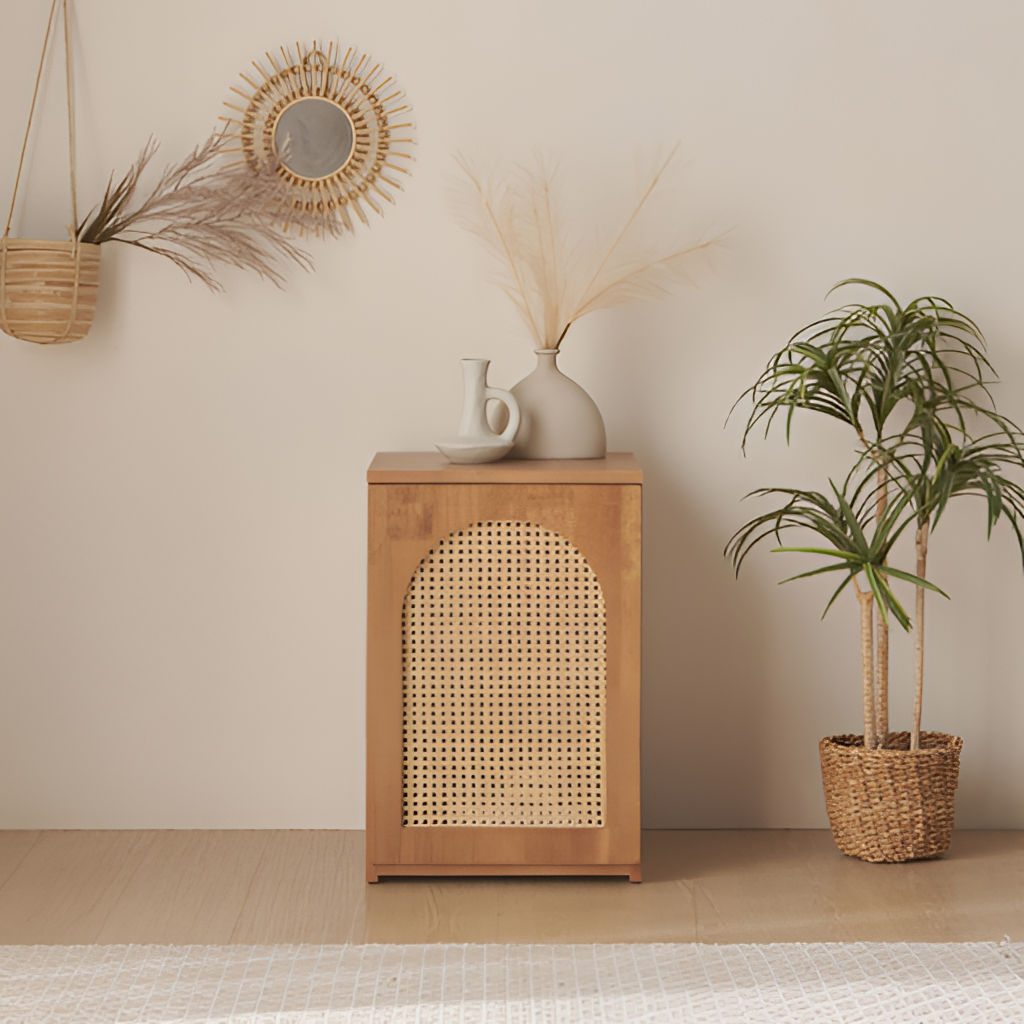
brown wood cabinet, living room, paint wallpaper, with solid pattern, wood flooring, with plank pattern, bohemian